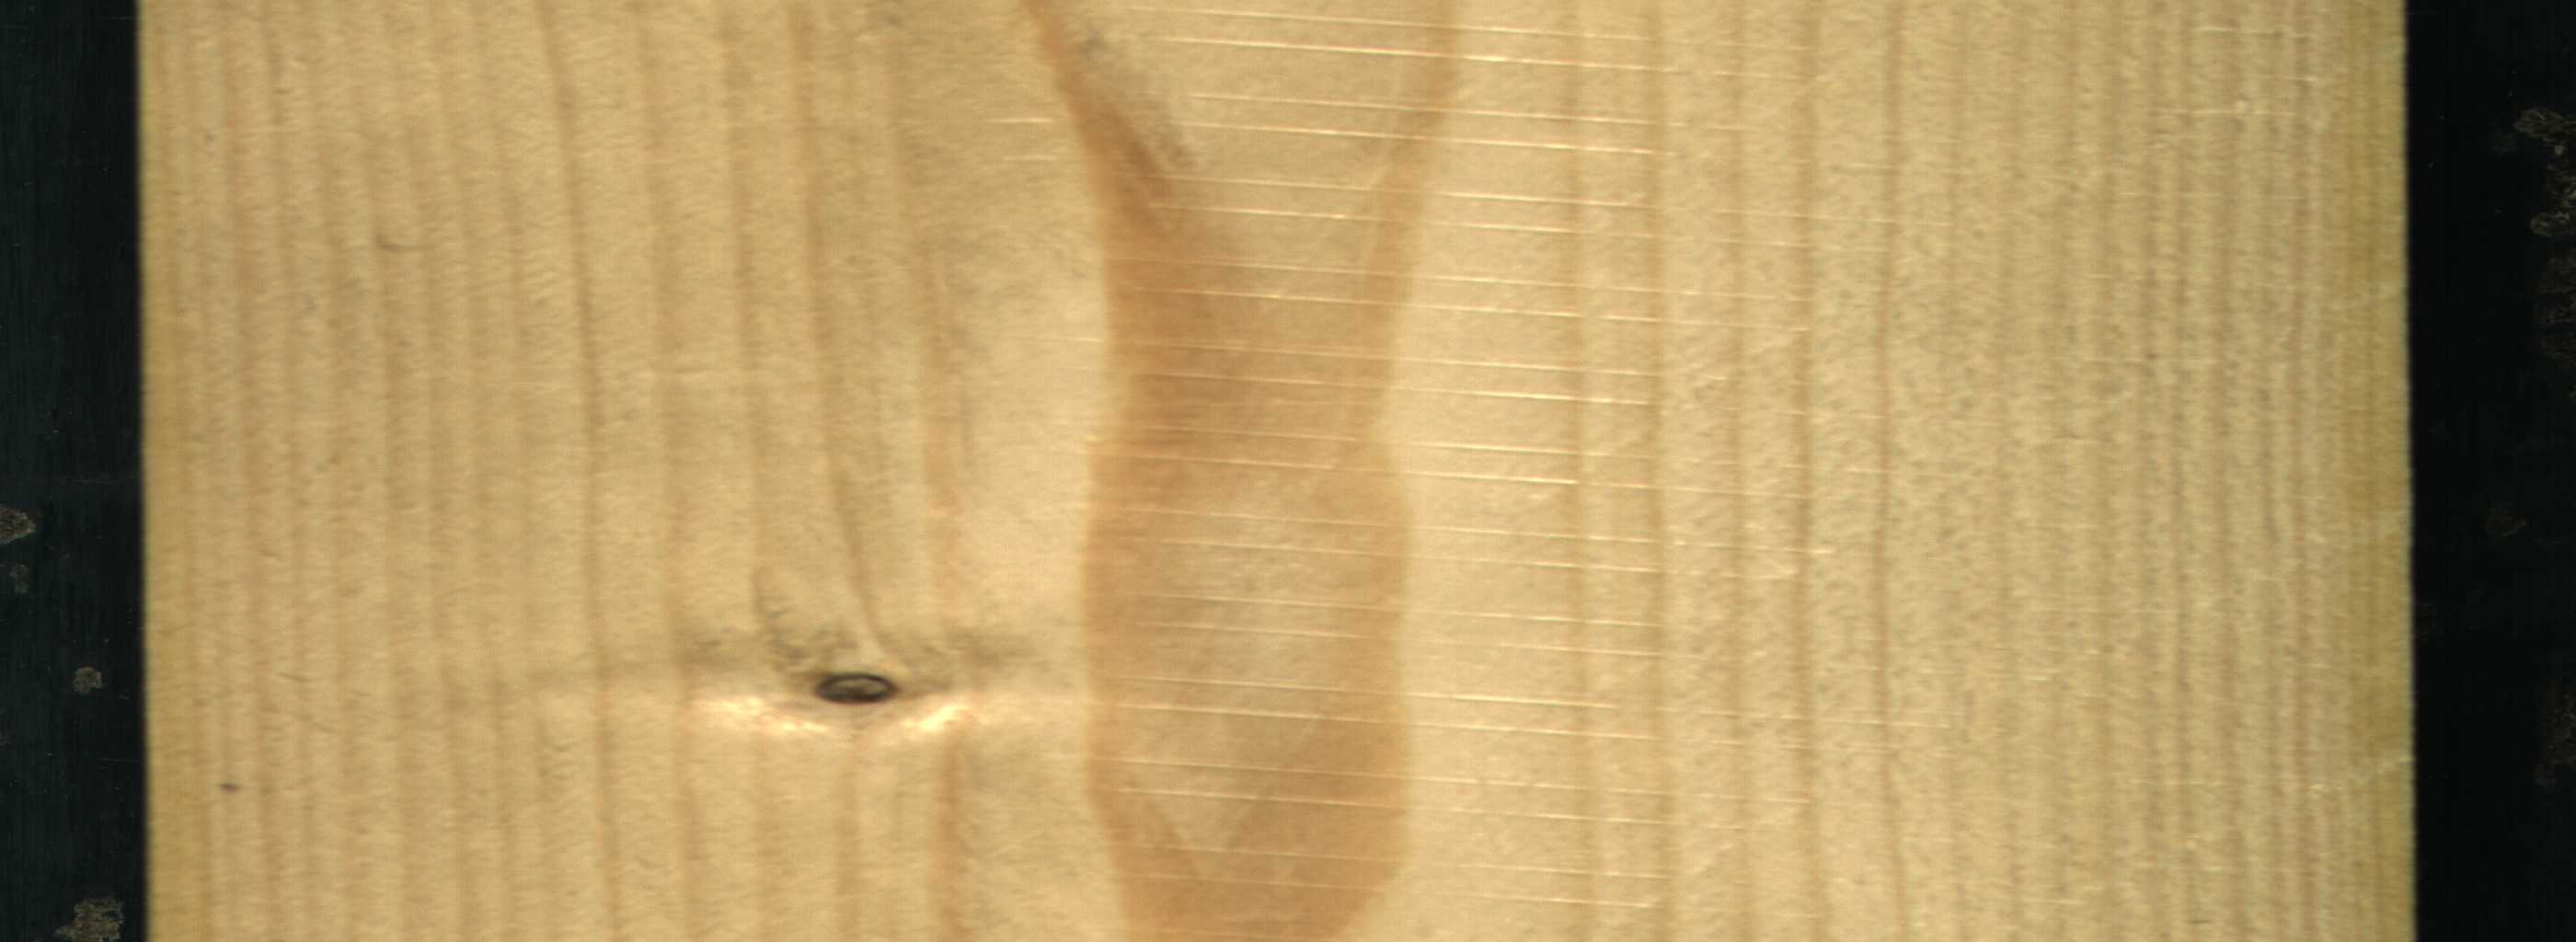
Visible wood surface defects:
Dead_Knot